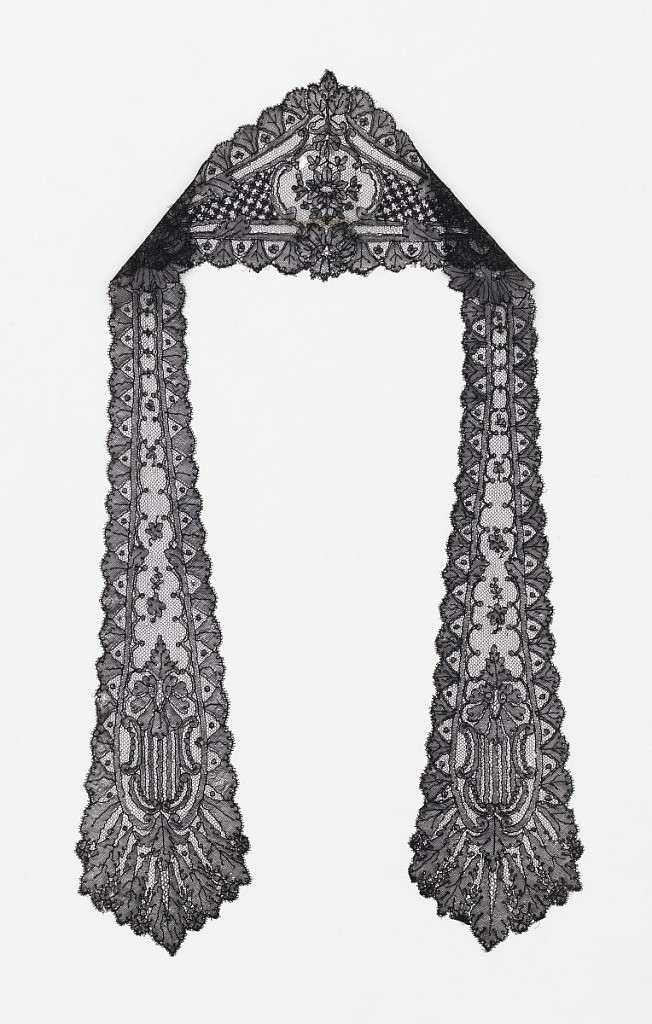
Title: Headcovering
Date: late 18th–early 19th century
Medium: silk Technique: bobbin lace, Chantilly style
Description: Black lace headcovering with a cap streamer at either side. Chantilly-style design showing a stylized floral pattern.